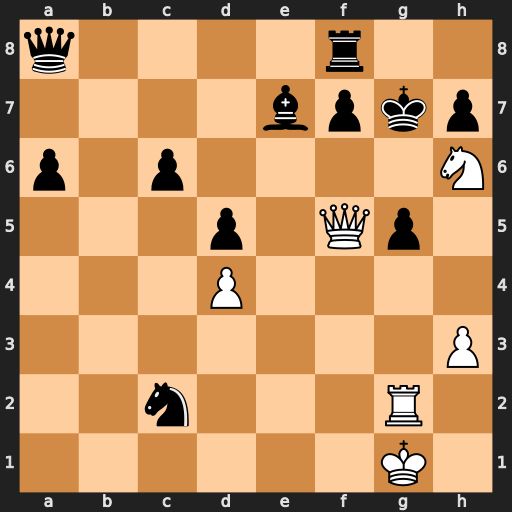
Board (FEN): q4r2/4bpkp/p1p4N/3p1Qp1/3P4/7P/2n3R1/6K1
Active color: w
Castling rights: -
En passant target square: -
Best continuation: Rxg5+ Kh8 Qe5+ f6 Qxe7 fxg5 Qe5+ Rf6 Qxf6#